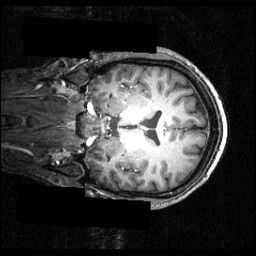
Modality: T1w
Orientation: coronal
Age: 23
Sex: male
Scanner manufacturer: siemens
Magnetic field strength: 3.951 T
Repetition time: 1.5 s
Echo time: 0.00335 s